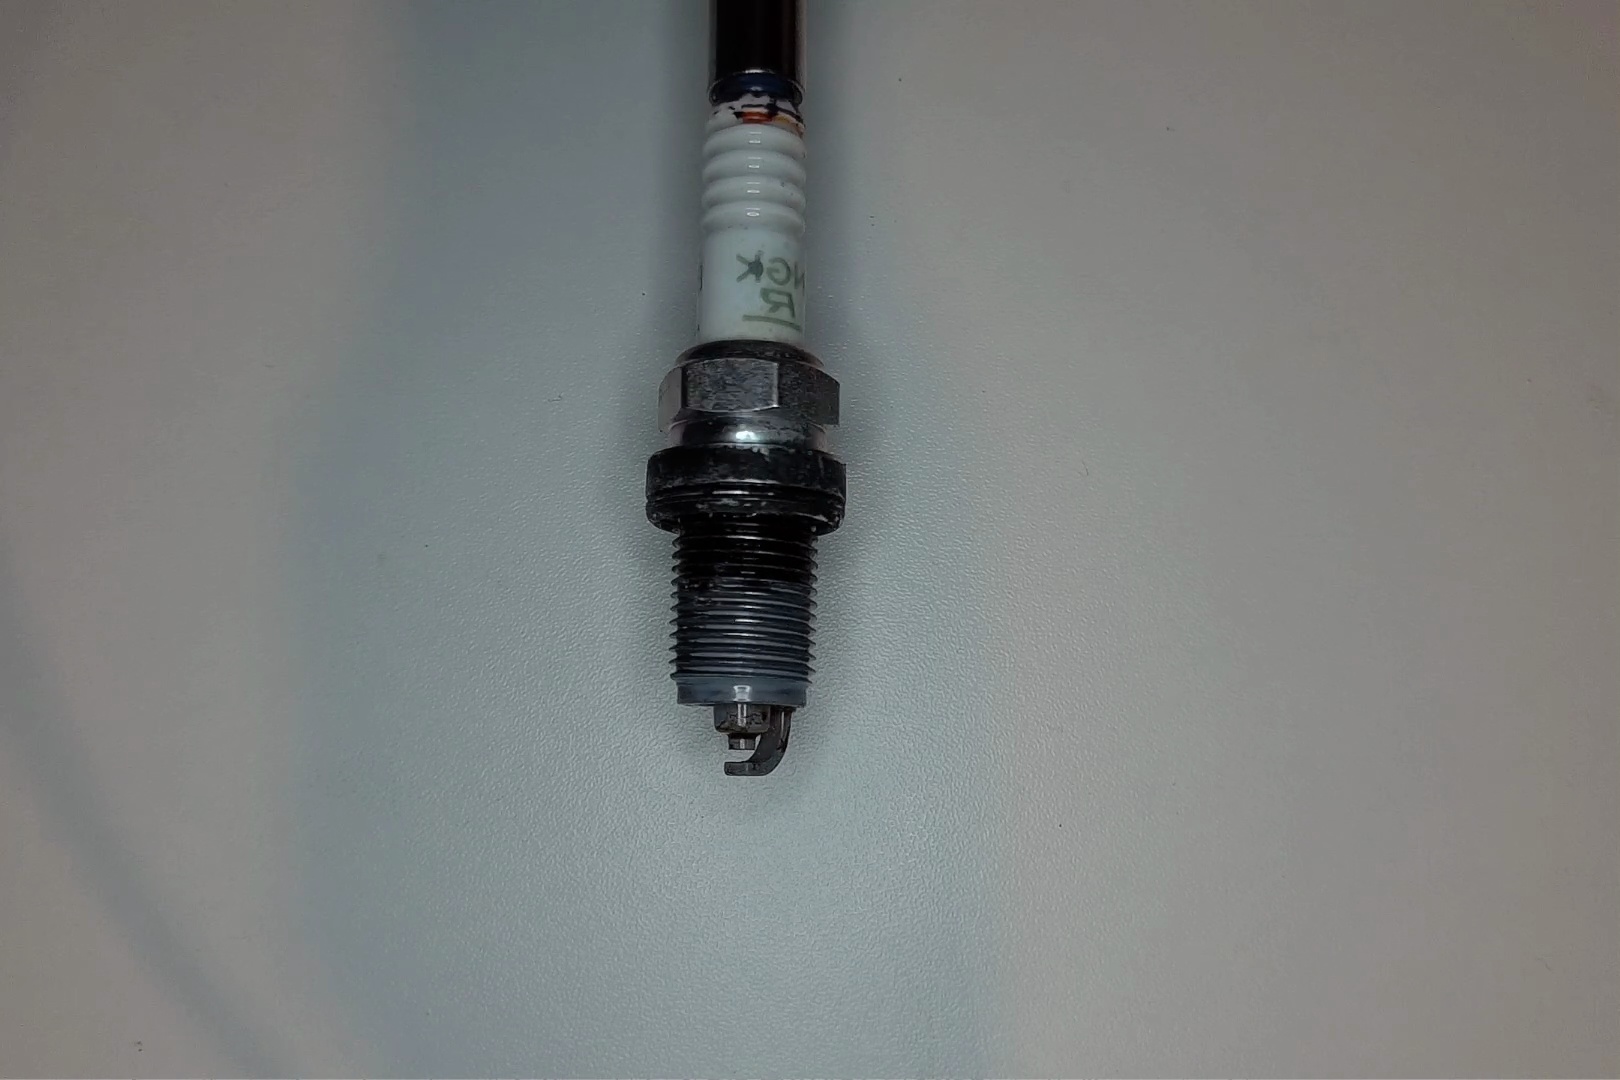
Label: anomaly